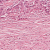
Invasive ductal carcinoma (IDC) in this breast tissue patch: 1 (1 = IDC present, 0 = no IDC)